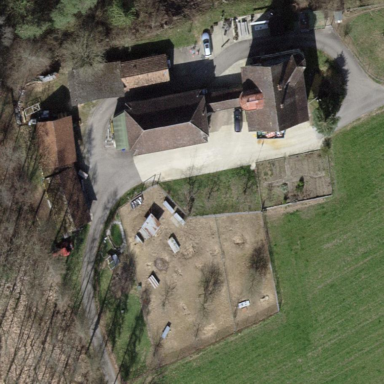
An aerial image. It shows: Farmyard area.